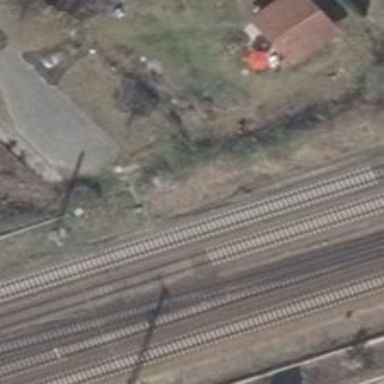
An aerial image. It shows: Railway switch with the turnout on the left side.